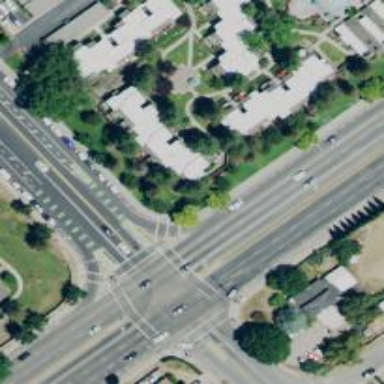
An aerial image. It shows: Footway that serves as traffic island.